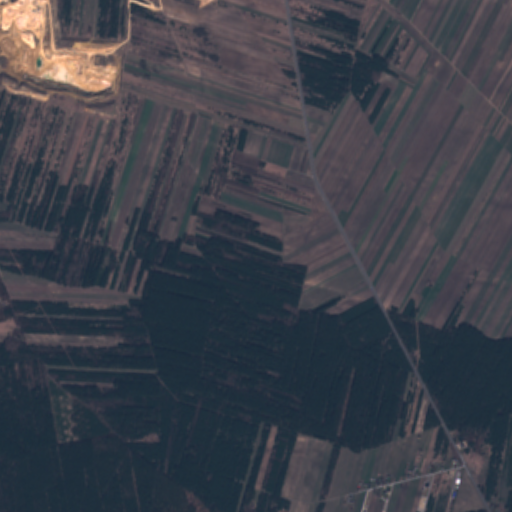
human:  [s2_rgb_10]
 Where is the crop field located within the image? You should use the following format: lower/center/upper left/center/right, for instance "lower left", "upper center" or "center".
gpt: The crop field is located in the lower left of the image.
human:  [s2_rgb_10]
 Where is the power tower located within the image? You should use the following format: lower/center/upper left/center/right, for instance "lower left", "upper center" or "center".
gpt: The power tower is located in the right of the image.
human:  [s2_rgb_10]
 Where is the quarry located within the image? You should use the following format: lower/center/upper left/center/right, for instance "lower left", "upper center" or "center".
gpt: The quarry is located in the upper left of the image.
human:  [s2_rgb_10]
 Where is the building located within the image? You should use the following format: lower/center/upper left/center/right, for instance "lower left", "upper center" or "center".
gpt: There is no building in the image.